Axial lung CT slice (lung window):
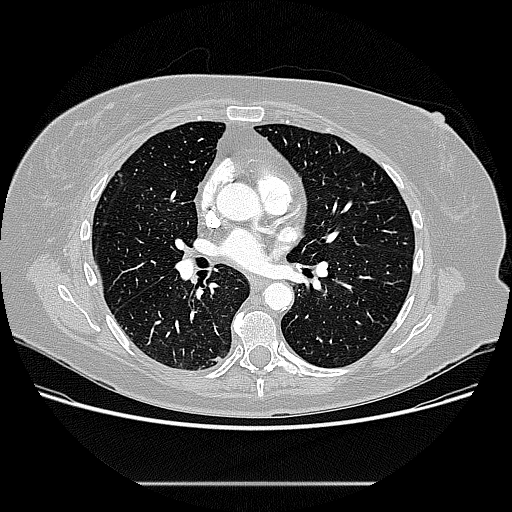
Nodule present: no